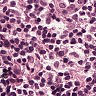
Metastatic tissue present: no